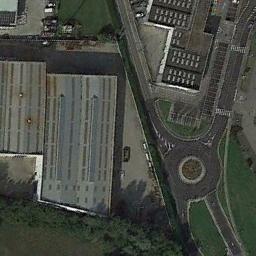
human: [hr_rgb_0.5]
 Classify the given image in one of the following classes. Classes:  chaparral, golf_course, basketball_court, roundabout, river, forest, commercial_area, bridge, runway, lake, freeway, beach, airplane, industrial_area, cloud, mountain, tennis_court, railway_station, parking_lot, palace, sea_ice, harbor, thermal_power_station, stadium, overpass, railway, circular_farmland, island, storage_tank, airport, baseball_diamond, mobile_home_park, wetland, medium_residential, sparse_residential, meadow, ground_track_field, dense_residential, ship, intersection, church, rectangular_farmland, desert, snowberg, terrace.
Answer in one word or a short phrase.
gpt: roundabout